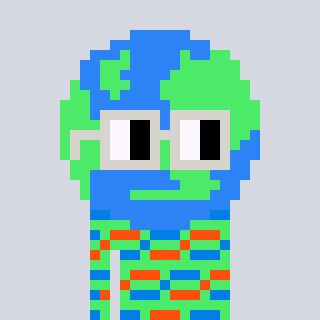
a pixel art character with square light gray glasses, a earth-shaped head and a teal-colored body on a cool background